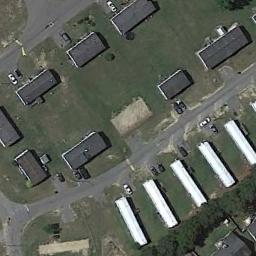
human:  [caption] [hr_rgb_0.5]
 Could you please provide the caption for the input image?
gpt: There are moving homes in this rectangular area .

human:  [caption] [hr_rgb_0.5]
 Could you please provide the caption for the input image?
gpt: The mobile home park is on the grass next to the main drag .

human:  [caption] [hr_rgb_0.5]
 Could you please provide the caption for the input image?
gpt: The mobile home park has some neatly arranged mobile homes on the grass .

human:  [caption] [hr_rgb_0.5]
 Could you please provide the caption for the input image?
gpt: There are many buildings in the mobile home park .

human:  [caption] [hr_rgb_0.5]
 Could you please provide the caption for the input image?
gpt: There are some black buildings and white buildings in the mobile home park .